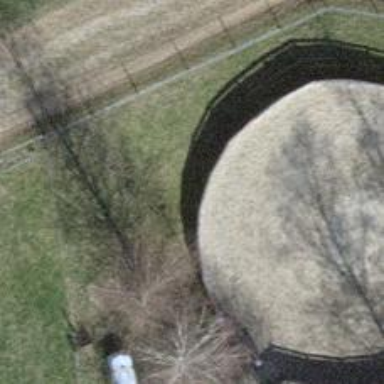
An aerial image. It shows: Fence.